Interaction volume radius: 5 \u00c5
Interaction volume height: 20 \u00c5
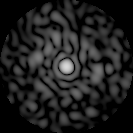
Disorder parameter: 0.8378